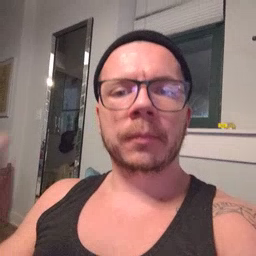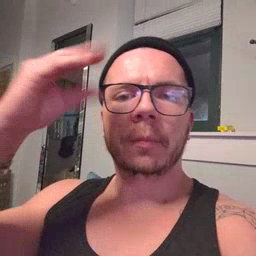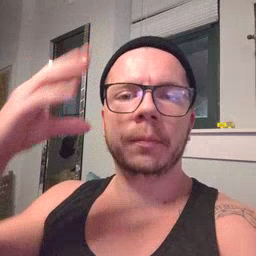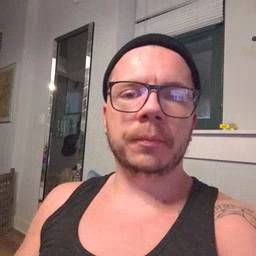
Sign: lamp